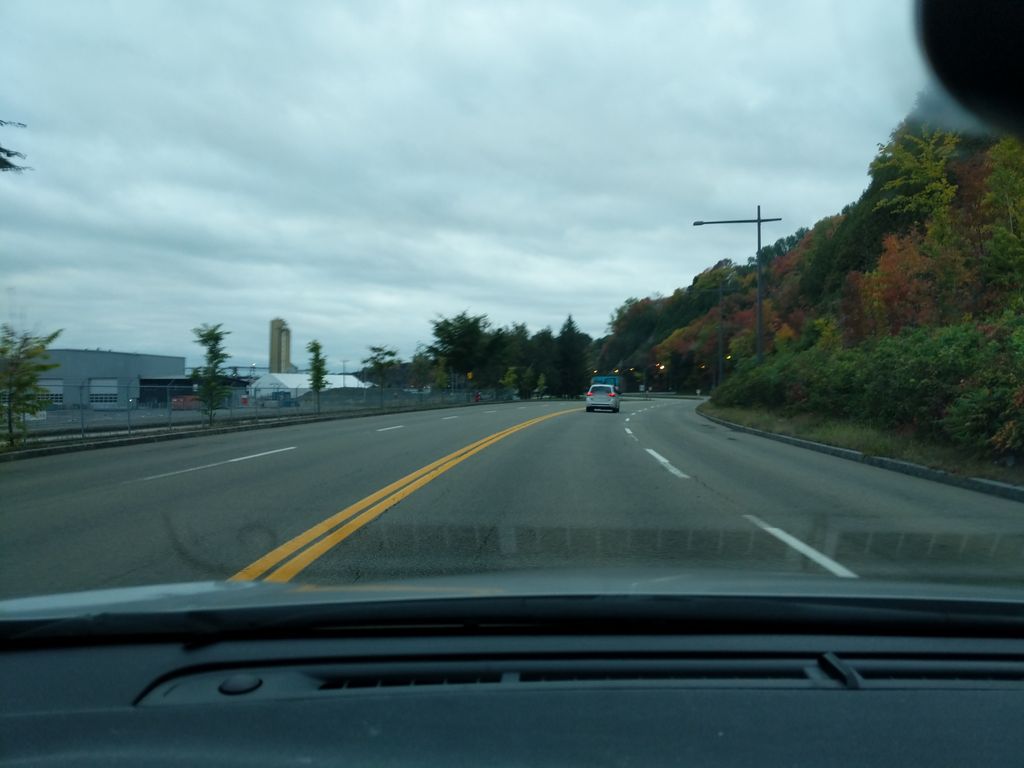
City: quebec_city